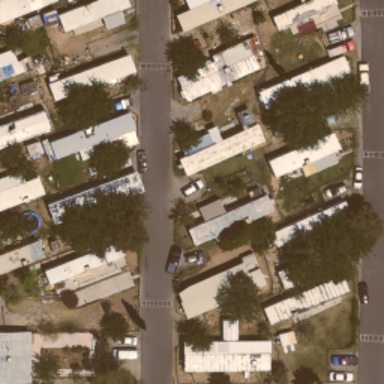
Many mobile homes arranged in lines in the mobile home park .